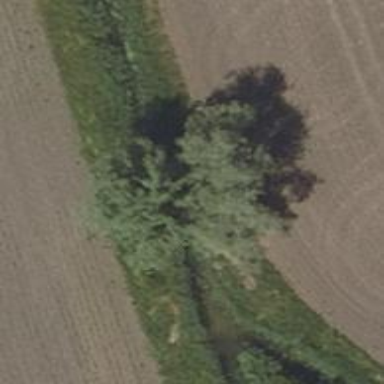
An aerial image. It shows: Single tag "natural: tree."